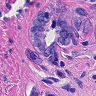
Metastatic tissue present: yes